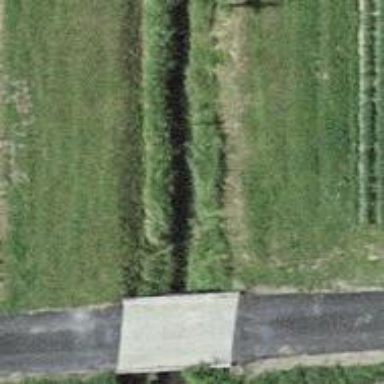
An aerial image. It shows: Tunnel.